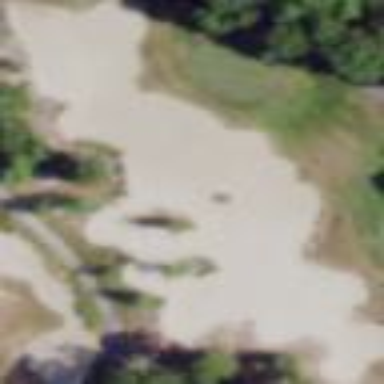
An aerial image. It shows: Golf bunker.